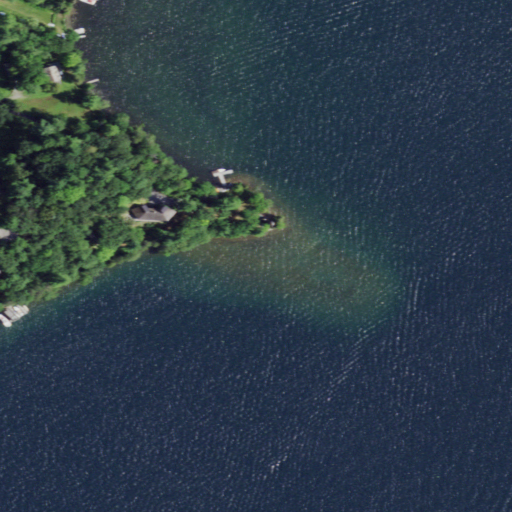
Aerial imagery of cape in New York named Windmill Point containing open water, open development, evergreen forest, low intensity development, mixed forest, herbaceous wetlands, medium intensity development, and grassland